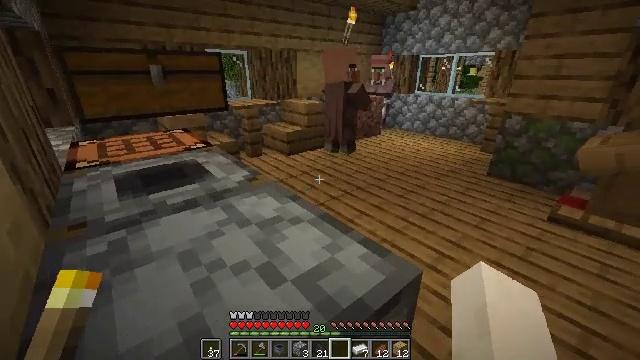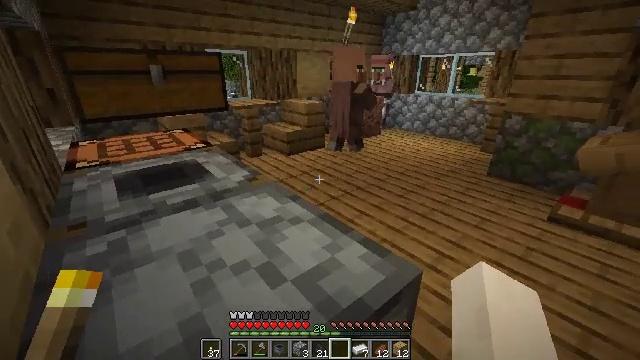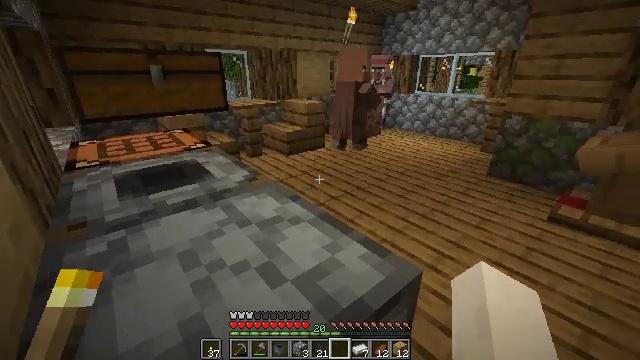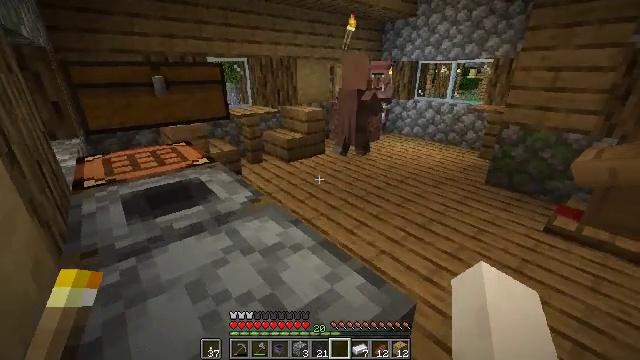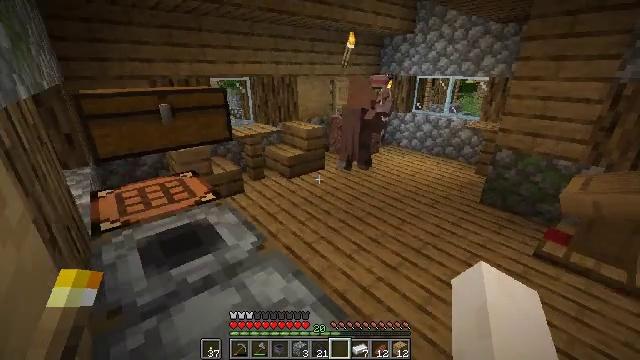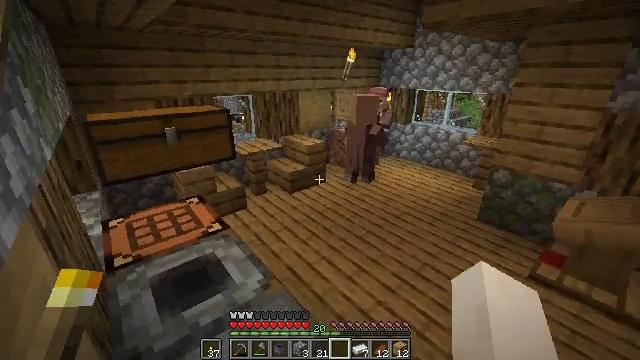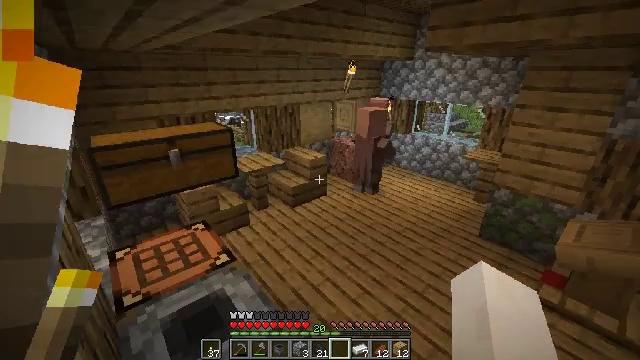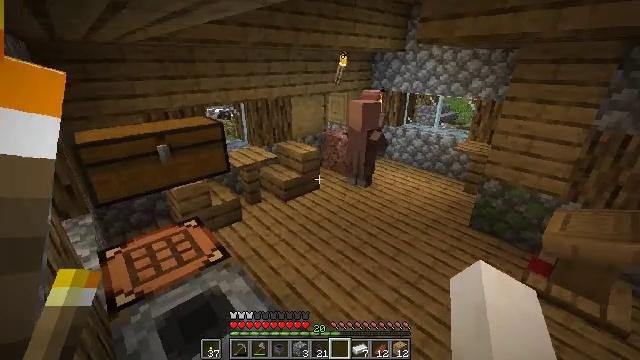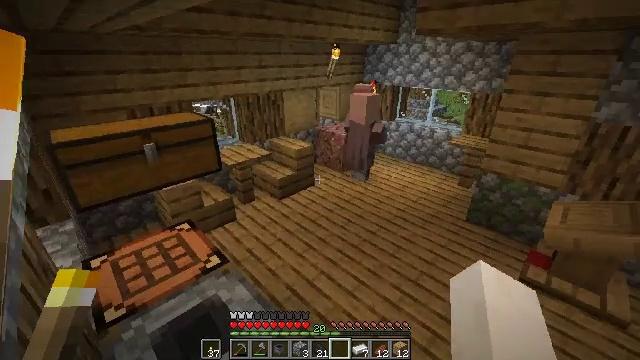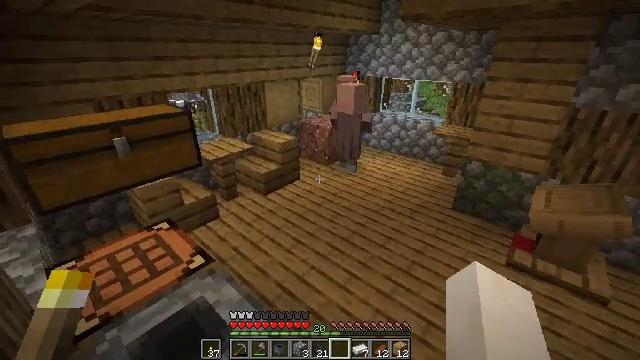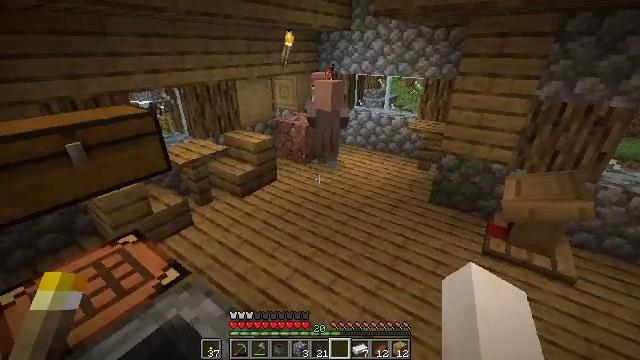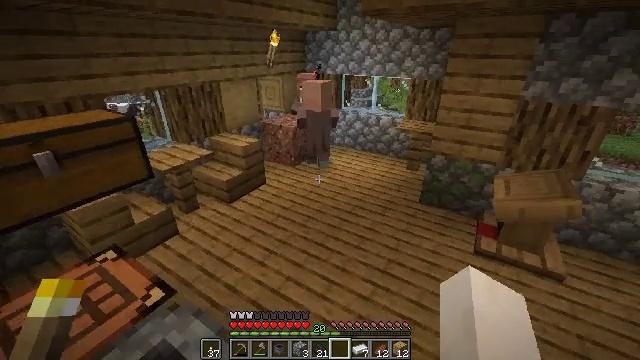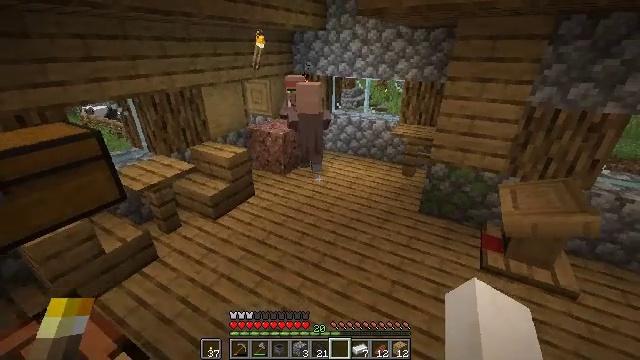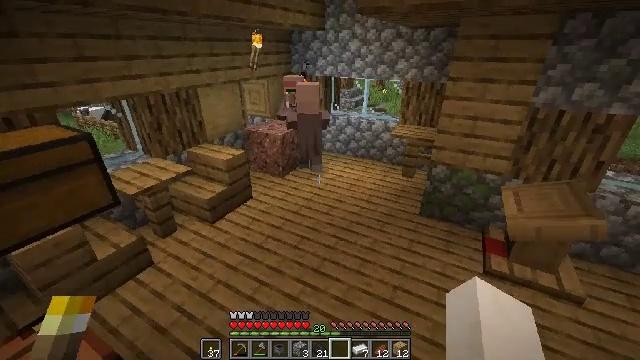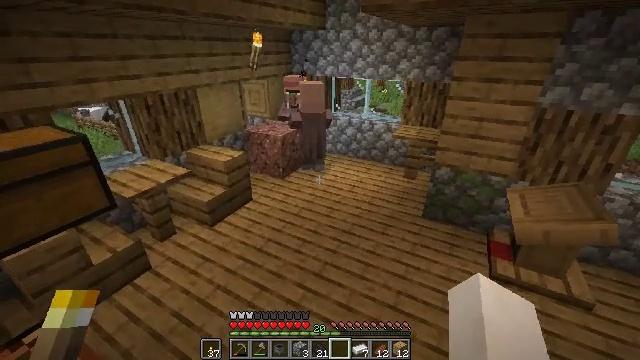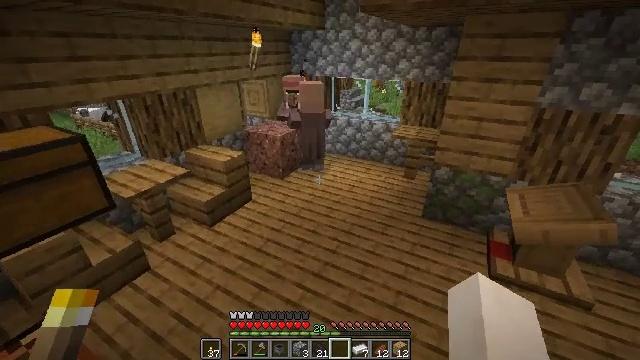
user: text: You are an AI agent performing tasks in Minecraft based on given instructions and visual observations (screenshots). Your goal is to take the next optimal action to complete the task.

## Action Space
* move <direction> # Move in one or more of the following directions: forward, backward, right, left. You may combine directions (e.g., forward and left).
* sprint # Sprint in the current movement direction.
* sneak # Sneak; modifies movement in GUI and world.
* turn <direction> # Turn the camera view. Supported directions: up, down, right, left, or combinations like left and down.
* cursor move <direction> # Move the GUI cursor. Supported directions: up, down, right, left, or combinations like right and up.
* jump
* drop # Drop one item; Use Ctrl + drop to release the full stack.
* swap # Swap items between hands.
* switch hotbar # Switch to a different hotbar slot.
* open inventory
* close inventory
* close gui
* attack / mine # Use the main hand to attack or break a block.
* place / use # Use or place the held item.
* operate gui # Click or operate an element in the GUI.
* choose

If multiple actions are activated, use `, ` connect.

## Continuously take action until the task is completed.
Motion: motion action
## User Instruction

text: Break the lectern to relocate it.
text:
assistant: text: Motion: no_op
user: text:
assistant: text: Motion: no_op
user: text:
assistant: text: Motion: move forward and move left, jump
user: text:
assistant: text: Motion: move forward and move left, jump
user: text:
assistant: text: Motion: move forward and move left, jump
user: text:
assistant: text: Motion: move forward and move left, jump
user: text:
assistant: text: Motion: move forward and move left, turn right and down, jump
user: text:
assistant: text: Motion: move forward and move left, turn right and down
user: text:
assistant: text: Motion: move forward, turn right
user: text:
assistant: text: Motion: move forward, turn right
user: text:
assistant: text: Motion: move forward, turn right
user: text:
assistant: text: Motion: move forward, turn right
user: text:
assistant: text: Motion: no_op
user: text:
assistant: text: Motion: no_op
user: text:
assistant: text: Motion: no_op
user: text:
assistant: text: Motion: no_op
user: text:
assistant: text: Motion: no_op
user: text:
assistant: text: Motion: no_op
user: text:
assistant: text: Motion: no_op
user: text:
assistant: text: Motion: no_op
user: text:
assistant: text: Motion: no_op
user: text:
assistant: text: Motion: no_op
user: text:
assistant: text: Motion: no_op
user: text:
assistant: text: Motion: no_op
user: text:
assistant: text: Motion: no_op
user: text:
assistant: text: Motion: no_op
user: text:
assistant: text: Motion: no_op
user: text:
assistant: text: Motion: no_op
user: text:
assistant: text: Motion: no_op
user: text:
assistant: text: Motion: no_op